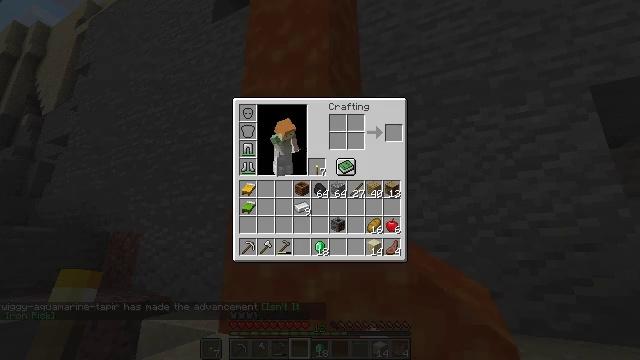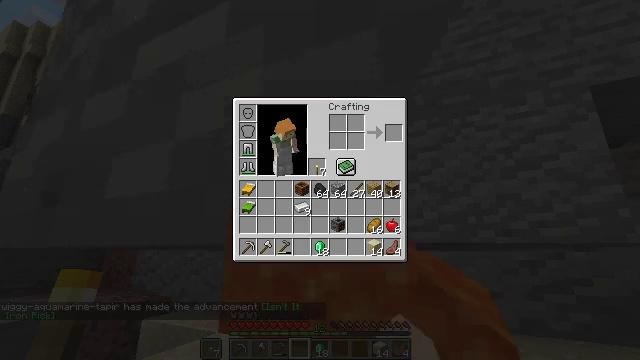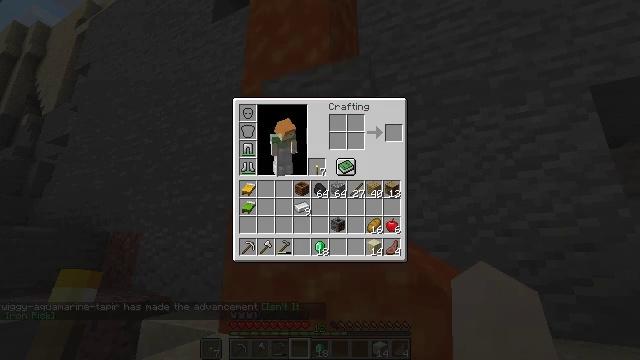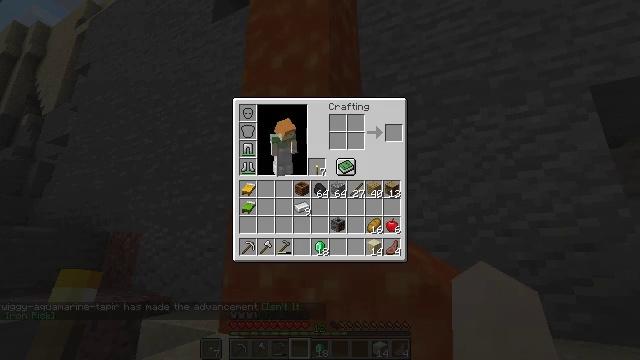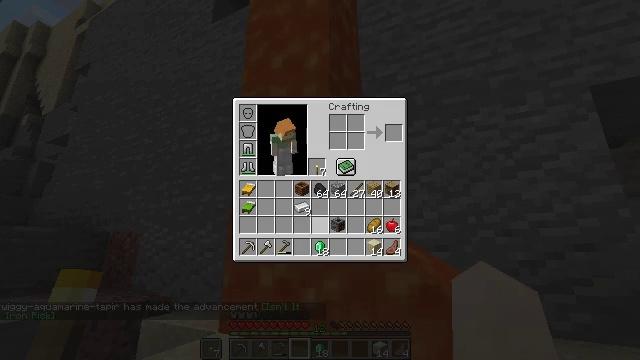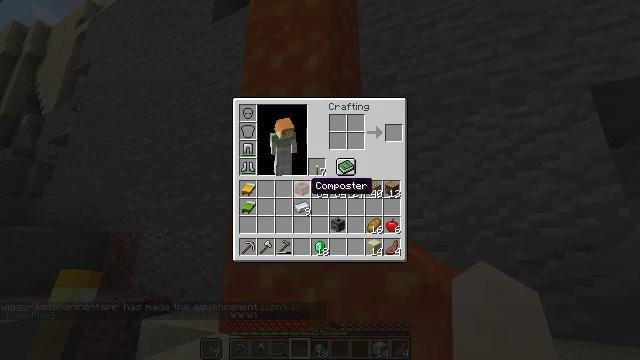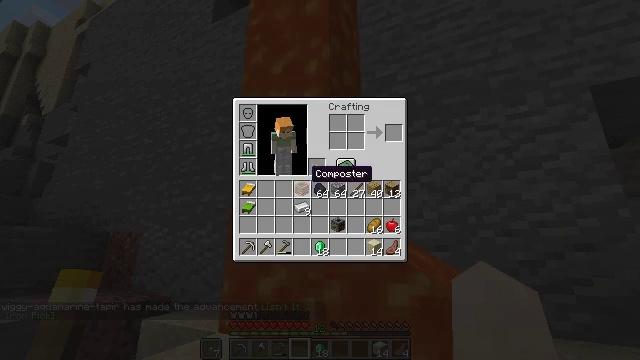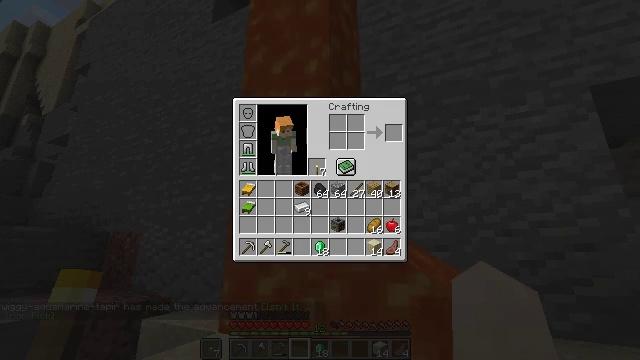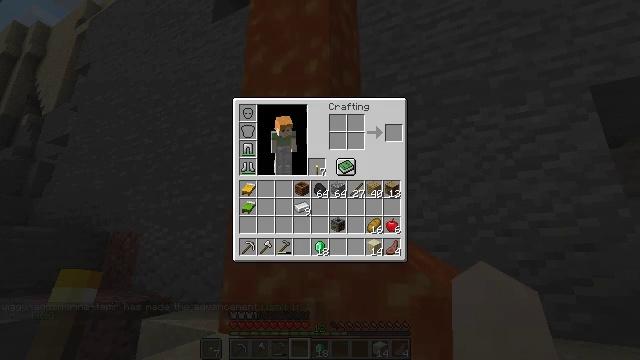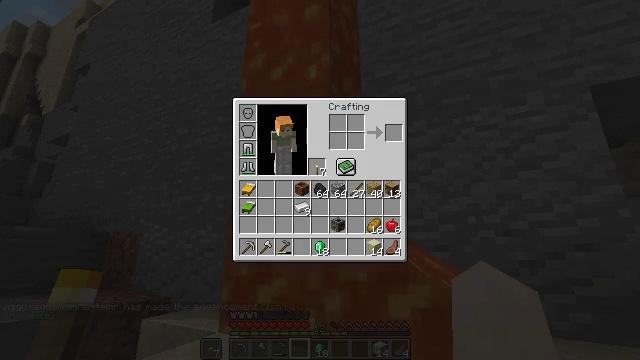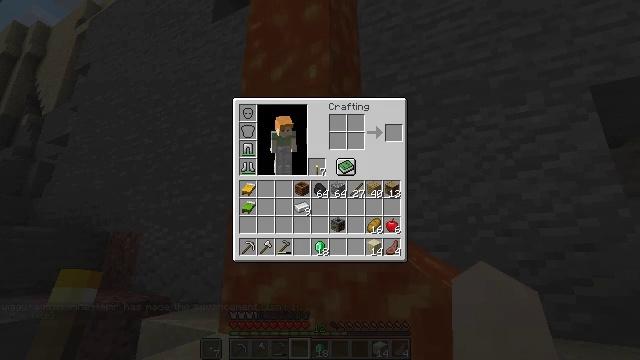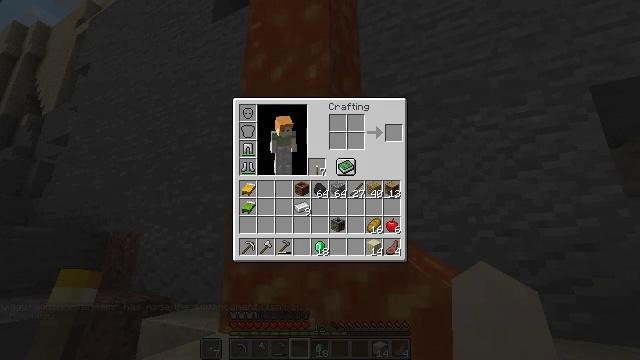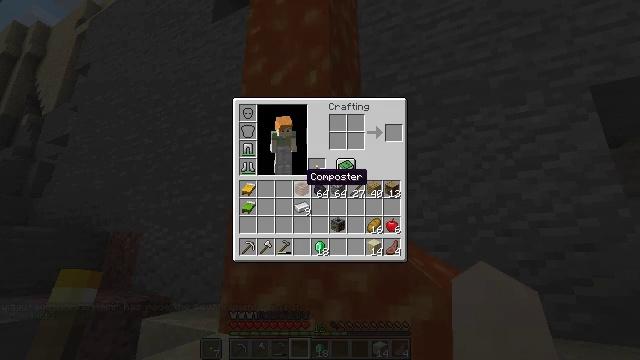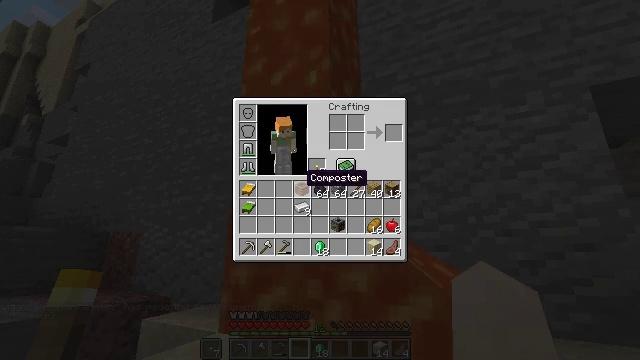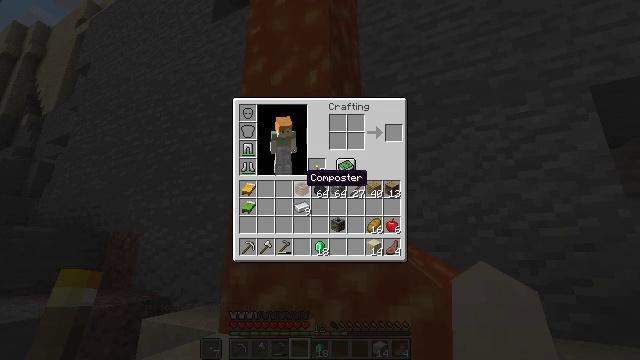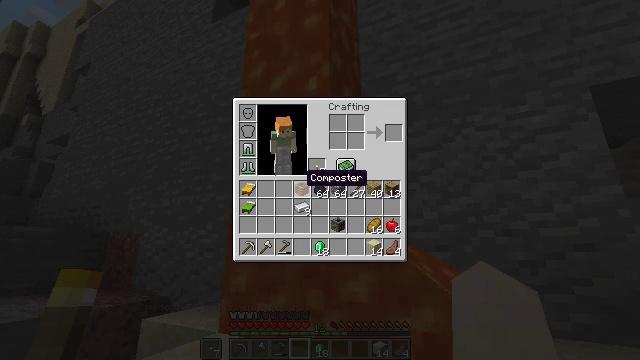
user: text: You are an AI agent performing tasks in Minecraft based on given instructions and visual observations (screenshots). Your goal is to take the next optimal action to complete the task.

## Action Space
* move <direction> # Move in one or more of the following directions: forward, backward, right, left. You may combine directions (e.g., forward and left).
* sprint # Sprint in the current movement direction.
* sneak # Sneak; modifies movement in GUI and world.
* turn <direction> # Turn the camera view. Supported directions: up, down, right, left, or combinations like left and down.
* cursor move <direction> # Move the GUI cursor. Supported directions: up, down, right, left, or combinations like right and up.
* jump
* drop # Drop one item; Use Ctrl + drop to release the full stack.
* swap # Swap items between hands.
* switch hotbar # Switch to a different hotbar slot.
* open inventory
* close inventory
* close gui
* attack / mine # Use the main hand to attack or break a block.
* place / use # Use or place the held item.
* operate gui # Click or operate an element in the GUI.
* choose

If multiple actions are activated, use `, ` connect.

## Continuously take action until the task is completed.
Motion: motion action
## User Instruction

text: Drop a composter.
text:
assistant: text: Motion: open gui
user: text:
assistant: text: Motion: no_op
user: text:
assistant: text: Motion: cursor move up
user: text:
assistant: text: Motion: cursor move left and up
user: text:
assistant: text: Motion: cursor move left and up
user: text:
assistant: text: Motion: cursor move up
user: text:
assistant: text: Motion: cursor move up
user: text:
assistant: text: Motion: no_op
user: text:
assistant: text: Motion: no_op
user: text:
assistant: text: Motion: no_op
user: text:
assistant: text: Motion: no_op
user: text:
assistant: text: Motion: cursor move down
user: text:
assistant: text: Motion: no_op
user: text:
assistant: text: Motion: no_op
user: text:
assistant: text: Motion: no_op
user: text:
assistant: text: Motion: no_op
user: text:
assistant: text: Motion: no_op
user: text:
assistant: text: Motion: no_op
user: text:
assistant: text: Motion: no_op
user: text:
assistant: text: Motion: no_op
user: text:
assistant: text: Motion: no_op
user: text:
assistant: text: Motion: no_op
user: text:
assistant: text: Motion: no_op
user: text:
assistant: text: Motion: no_op
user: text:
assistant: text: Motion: no_op
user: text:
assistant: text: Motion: no_op
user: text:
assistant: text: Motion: operate gui
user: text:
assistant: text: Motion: operate gui
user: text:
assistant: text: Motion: no_op
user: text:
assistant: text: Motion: no_op